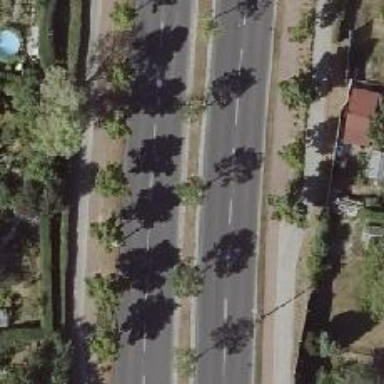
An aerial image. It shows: Beautiful avenue lined with deciduous broadleaved trees.